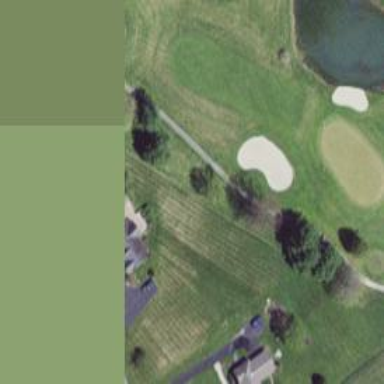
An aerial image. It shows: Path used for both walking and golf.